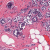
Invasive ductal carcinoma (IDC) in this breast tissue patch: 0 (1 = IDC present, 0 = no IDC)